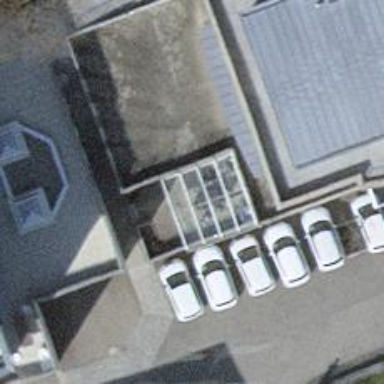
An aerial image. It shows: Car sharing facility.